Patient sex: M
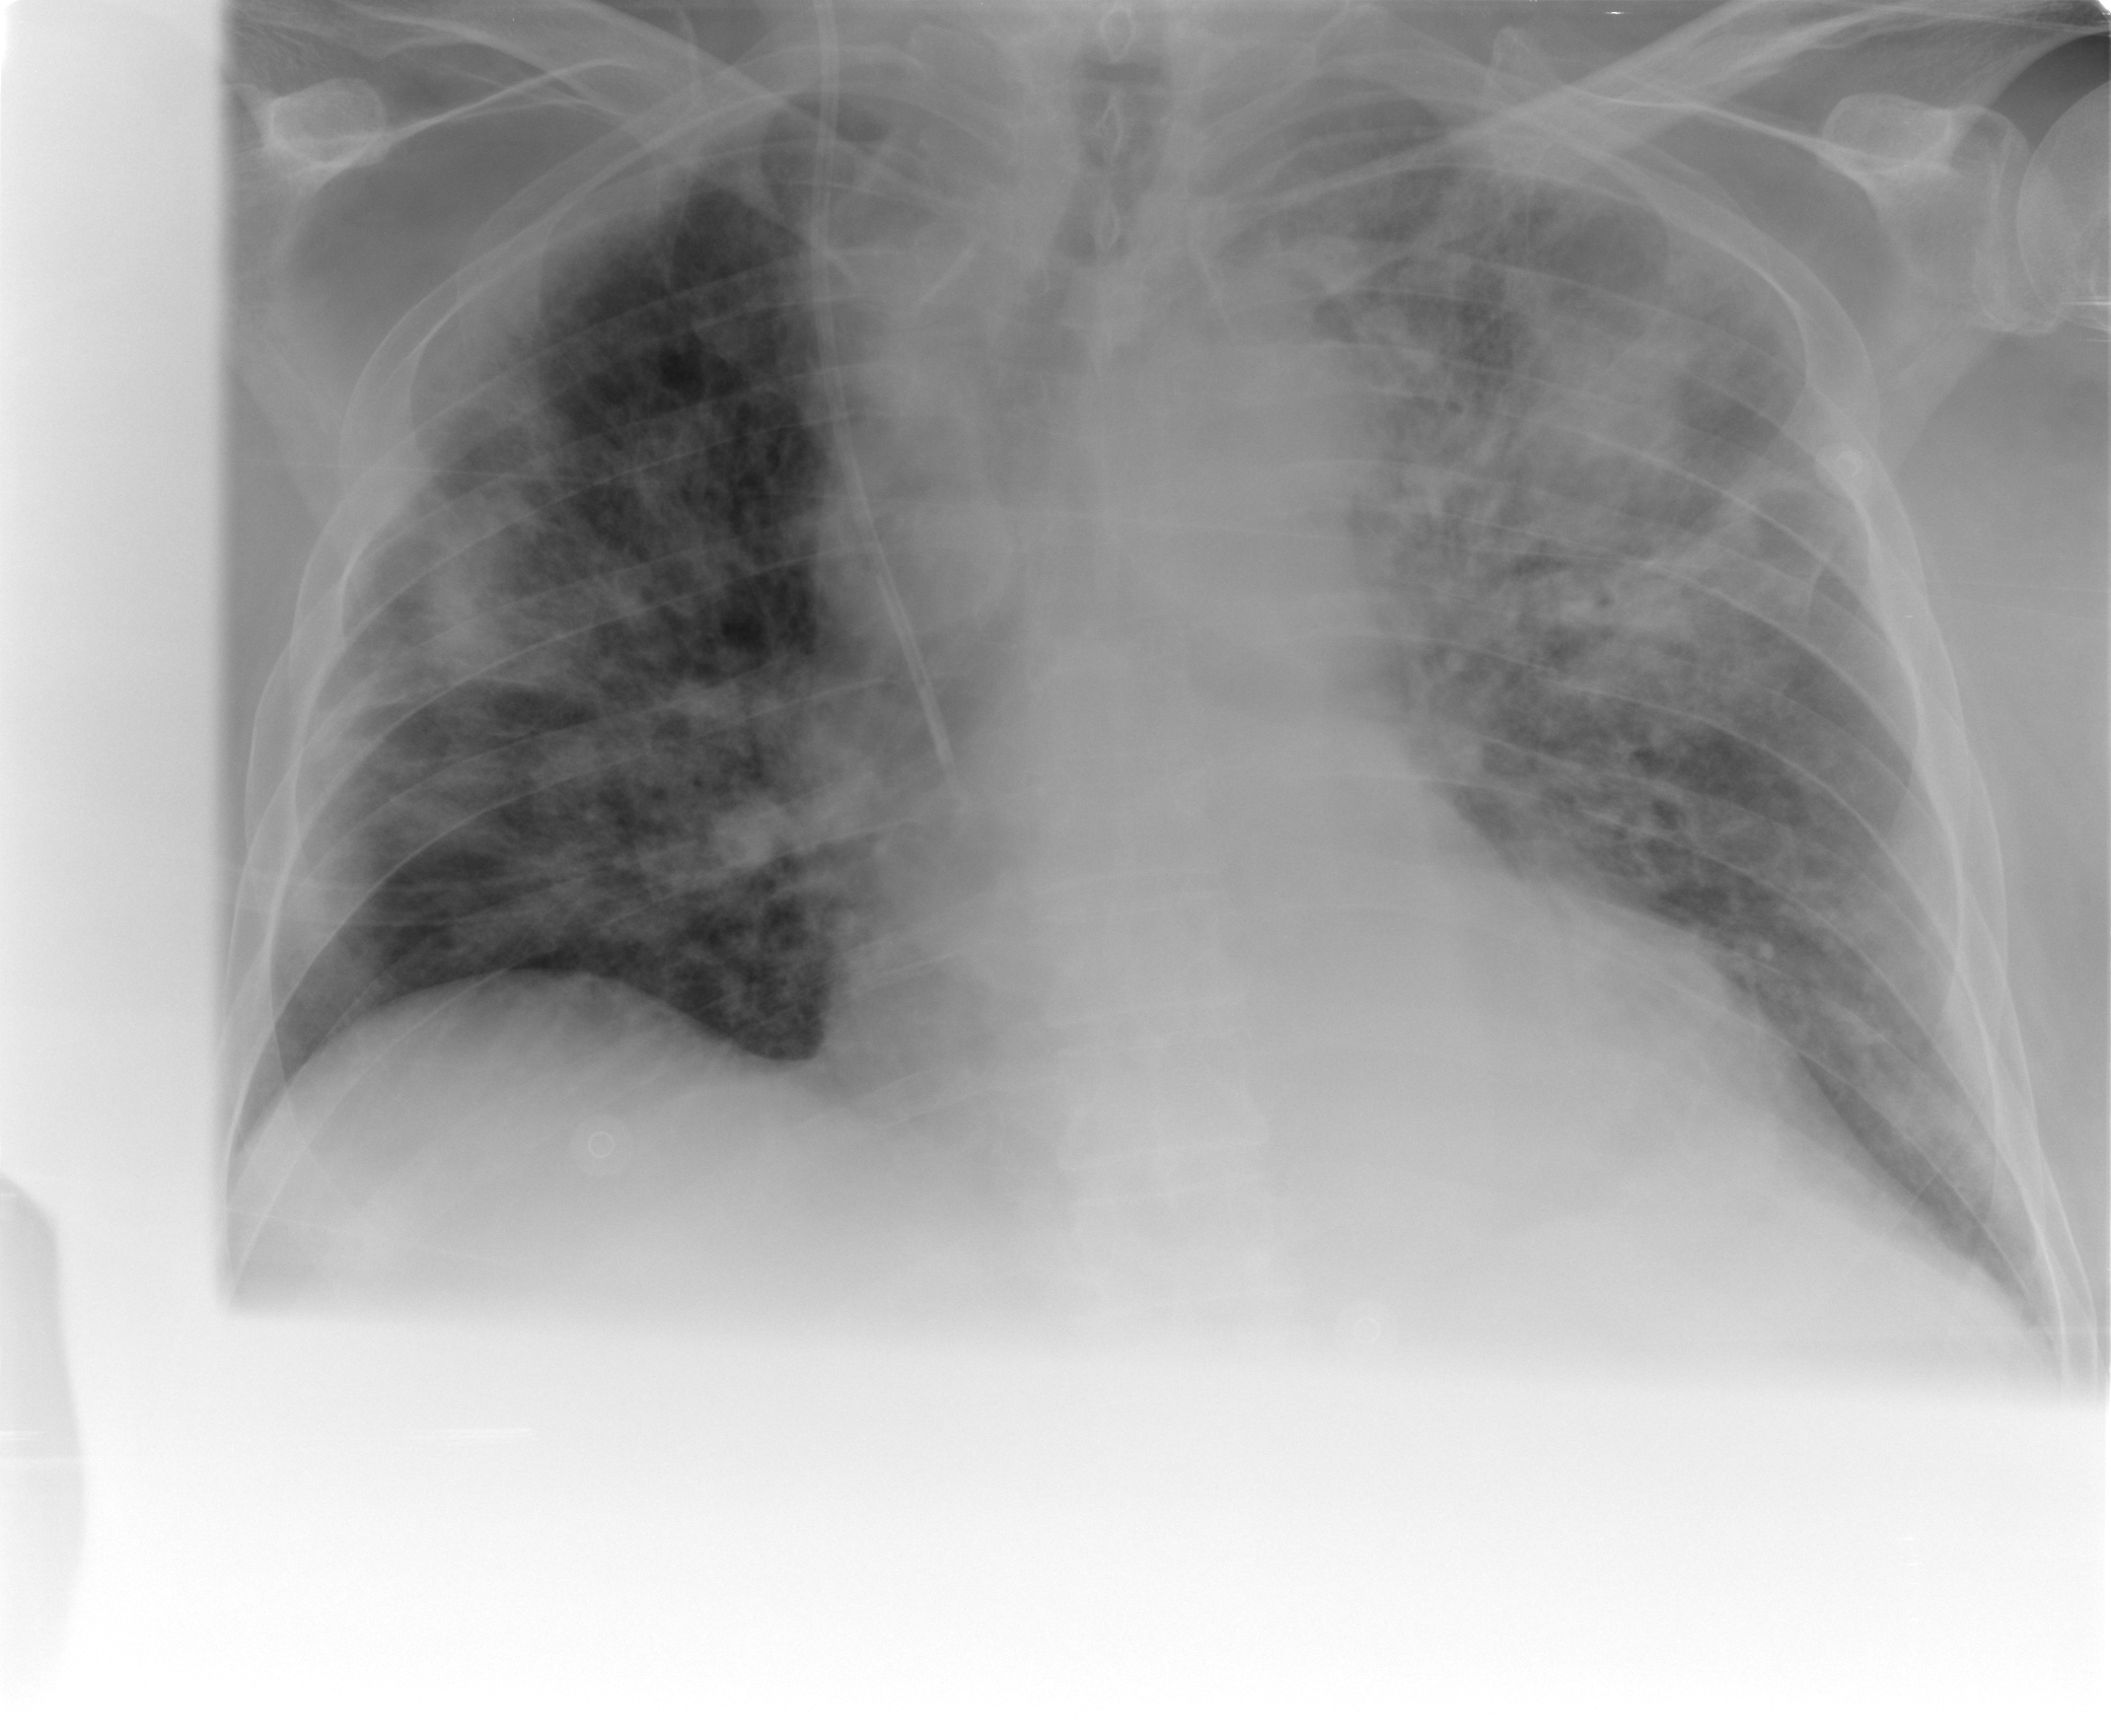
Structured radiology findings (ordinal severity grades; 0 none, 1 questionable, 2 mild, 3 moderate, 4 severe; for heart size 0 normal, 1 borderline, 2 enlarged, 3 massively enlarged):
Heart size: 0
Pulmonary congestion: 2
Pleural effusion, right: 0
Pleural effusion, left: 1
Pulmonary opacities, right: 3
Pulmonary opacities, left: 4
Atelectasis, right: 2
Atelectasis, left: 2